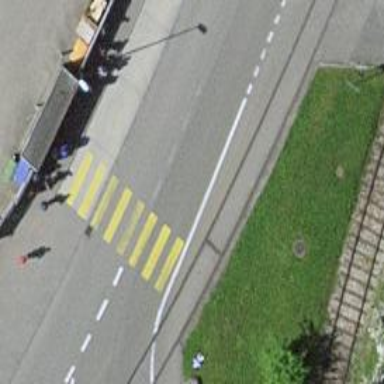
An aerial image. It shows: Public transport stop position.